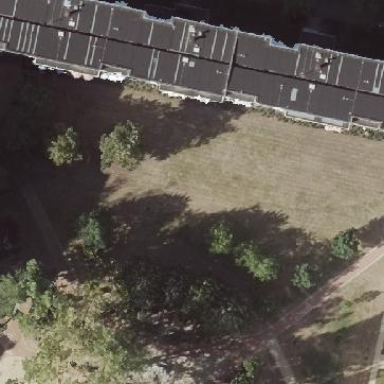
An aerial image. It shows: Apartment building with flat roof.